Question: I am learning SQL Server by exercising some problems.
In one of that problems I have 4 database tables: 'ORDERS, SHIPMENTS, WHFICHES' and 'ATTACHMENTS'
One of them is hold attachment references to other tables that is named 'ATTACHMENTS'. It has 3 columns:
- 'LREF'- 'RECREF'- 'RECTYPE'

By checking value of 'RECTYPE', I want to join table to other tables through 'RECREF'.
Here my SQL with switch case:
'''
SELECT LREF,RECREF,RECTYPE,
CASE RECTYPE
WHEN 100 THEN (SELECT O.ORDERNO FROM AV_ATTACHMENTS A LEFT OUTER JOIN AV_ORDERS O ON A.RECREF = O.LREF WHERE A.RECREF = O.LREF)
WHEN 200 THEN (SELECT S.FSNNO FROM AV_ATTACHMENTS A LEFT OUTER JOIN AV_SHIPMENTS S ON A.RECREF = S.LREF WHERE A.RECREF = S.LREF)
ELSE (SELECT F.WHFICHENO FROM AV_ATTACHMENTS A LEFT OUTER JOIN AV_WHFICHES F ON A.RECREF = F.WHFICHENO WHERE A.RECREF = F.LREF)
END AS FICHE
FROM AV_ATTACHMENTS
'''
Also, in other tables I have a unique primary key 'LREF' and another value will be used as 'FICHENO'.
I get this warning:
> Msg 512, Level 16, State 1, Line 1 Subquery returned more than 1 value.
This is not permitted when the
subquery follows =, !=, <, <= ,
, >= or when the subquery is used as an expression.
What should I do exactly, because I can't find any solution. Should I change my SQL statement?
Any suggestions?
My kind regards and
thanks in advance.
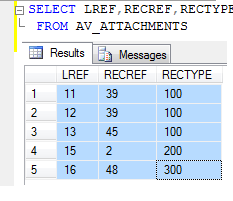
Answer: Given the error that you're receiving you'll need to change the query. Something like the following may be closer to what you want:
'''
SELECT LREF, RECREF, RECTYPE
FROM AV_ATTACHMENTS V
LEFT OUTER JOIN (SELECT A.LREF, O.ORDERNO AS FICHE
FROM AV_ATTACHMENTS A
LEFT OUTER JOIN AV_ORDERS O
ON A.RECREF = O.LREF
WHERE A.RECREF = O.LREF) T1
ON (V.RECTYPE = 100 AND
T1.LREF = V.LREF)
LEFT OUTER JOIN (SELECT A.LREF, S.FSNNO A FICHE
FROM AV_ATTACHMENTS A
LEFT OUTER JOIN AV_SHIPMENTS S
ON A.RECREF = S.LREF
WHERE A.RECREF = S.LREF) T2
ON (V.RECTYPE = 200 AND
T2.LREF = V.LREF)
LEFT OUTER JOIN (SELECT A.LREF, F.WHFICHENO AS FICHE
FROM AV_ATTACHMENTS A
LEFT OUTER JOIN AV_WHFICHES F
ON A.RECREF = F.WHFICHENO
WHERE A.RECREF = F.LREF) T3
ON (V.RECTYPE NOT IN (100, 200) AND
T3.LREF = V.LREF);
'''
Share and enjoy.